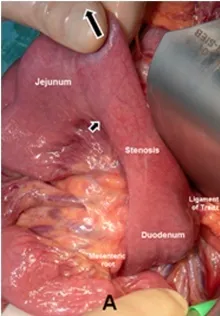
Intraoperative view showing. Manually pulled out (large arrow) duodenum from under the mesenteric root presenting a change in caliber, and ,a clear demarcation line towards the jejunum (small arrow).
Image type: medical_photograph (other_medical_photograph)